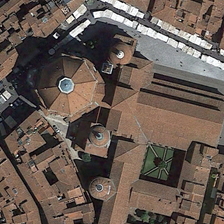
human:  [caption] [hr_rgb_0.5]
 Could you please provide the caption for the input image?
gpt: many buildings are around a church with khaki roofs .

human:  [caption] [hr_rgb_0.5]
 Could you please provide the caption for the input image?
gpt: many buildings are around a church with khaki roofs .

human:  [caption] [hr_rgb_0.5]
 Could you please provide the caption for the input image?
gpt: many buildings are around a church with khaki roofs .

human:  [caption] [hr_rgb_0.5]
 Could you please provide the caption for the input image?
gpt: many buildings are around a church with khaki roofs .

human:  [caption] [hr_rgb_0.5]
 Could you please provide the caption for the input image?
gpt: many buildings are around a church with khaki roofs .